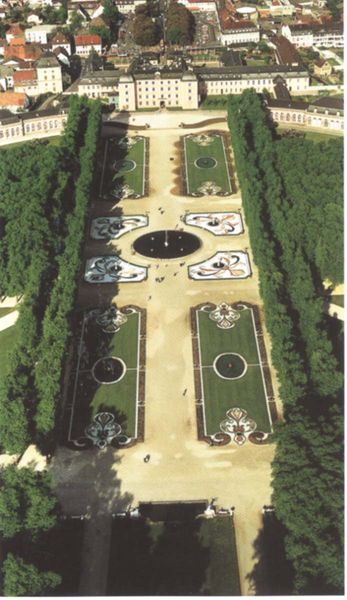
Titel: Schlossgarten Schwetzingen
Künstler: Johann Ludwig Petri
Standort: Schwetzingen, Schloss (EU - D - BW)
Schlagwörter: schatten, wasser, bäume, grün, stadt, frankreich, park, schloss, wiese, architektur, häuser, wege, wald, brunnen, garten, sonnenlicht, formen, hecke, platz, vogelperspektive, symmetrie, ornamente, foto, luftaufnahme, symetrie, palast, österreich, gärten, wien, wasserspeier, rondell, anlagen, gartenanlage, schlosspark, schlossgarten, gepflegt, schlossallee, garten- und landschaftsbau, bevue, äanlage